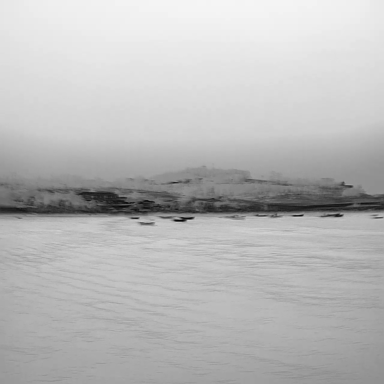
There are 12 bulk_carriers in the infrared image.